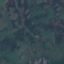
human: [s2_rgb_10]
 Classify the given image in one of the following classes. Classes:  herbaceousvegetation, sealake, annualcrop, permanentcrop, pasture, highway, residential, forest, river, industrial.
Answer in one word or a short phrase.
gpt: HerbaceousVegetation